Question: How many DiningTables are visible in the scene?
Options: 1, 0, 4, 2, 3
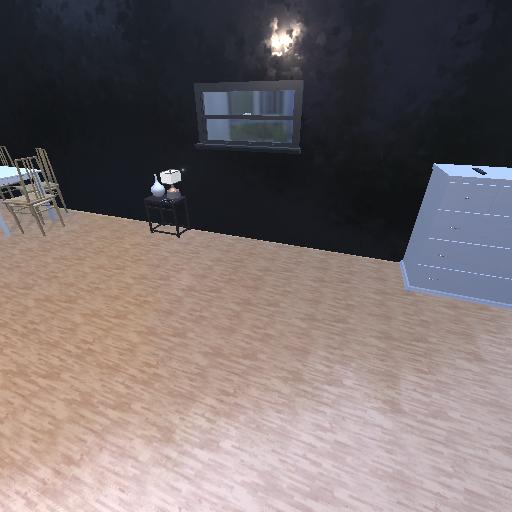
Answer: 1